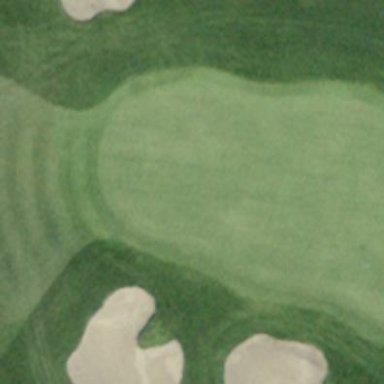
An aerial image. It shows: Golf green.